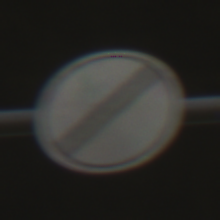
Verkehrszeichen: EndeSaemtlicherBegrenzungen
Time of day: SunriseSunset
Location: Outdoor (Suburban)
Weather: PartlyCloudy
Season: NotSpecified
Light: Natural